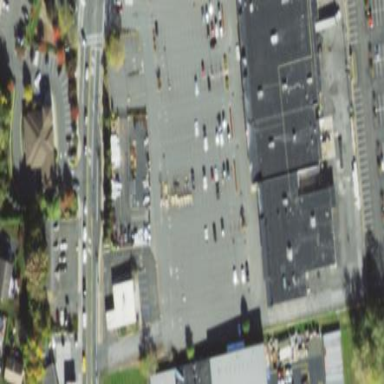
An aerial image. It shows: Retail area.